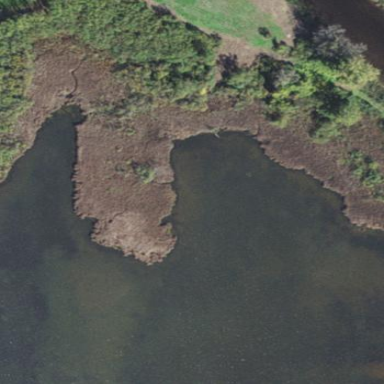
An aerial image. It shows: Marsh wetland.